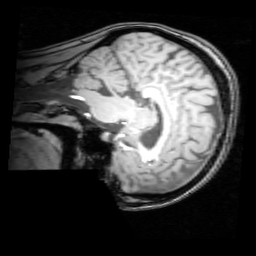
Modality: T1w
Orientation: sagittal
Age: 26
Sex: female
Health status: healthy
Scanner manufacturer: philips
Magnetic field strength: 3 T
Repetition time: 0.012 s
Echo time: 0.0037 s